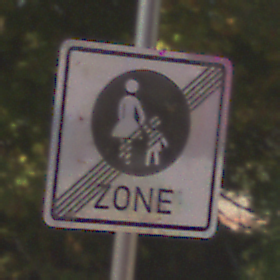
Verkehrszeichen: EndeFussgaengerzone
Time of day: MorningAfternoon
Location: Outdoor (Nature)
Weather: Clear
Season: Summer
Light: Natural